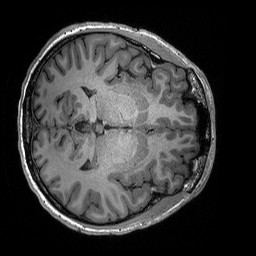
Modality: T1w
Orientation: axial
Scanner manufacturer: siemens
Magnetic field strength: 3 T
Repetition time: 2.3 s
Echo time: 0.00294 s